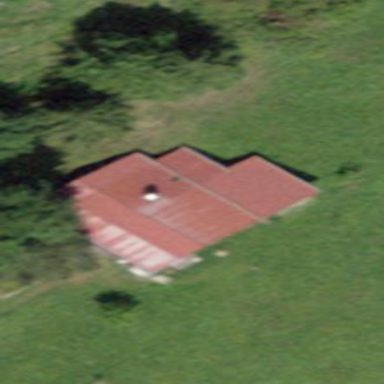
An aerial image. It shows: Farm building.